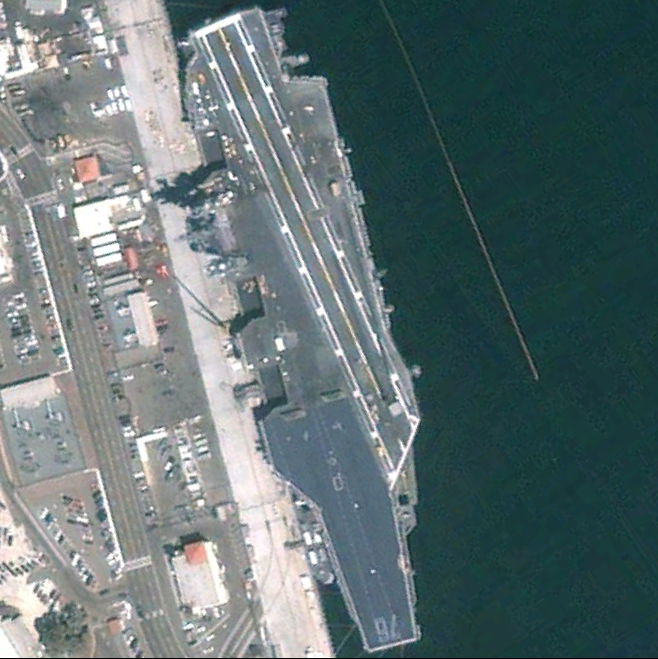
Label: Nimitz-class_aircraft_carrier